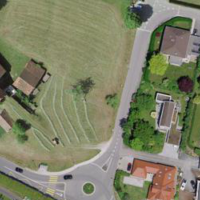
EUNIS habitat code: 55
Species observed at this site:
Bromus hordeaceus